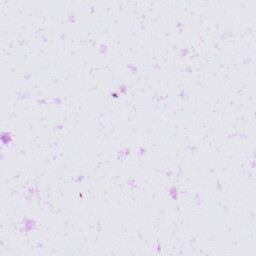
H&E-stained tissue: Skin